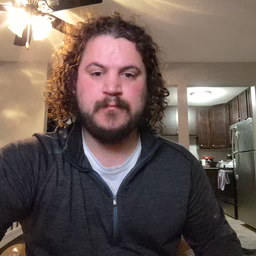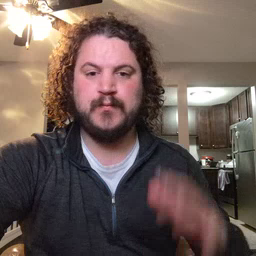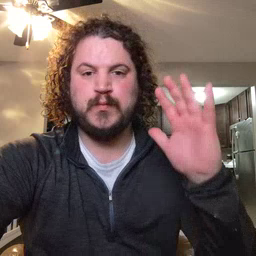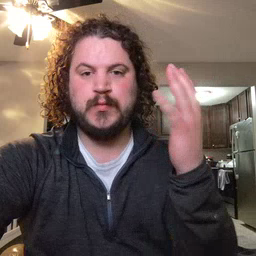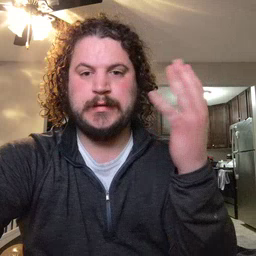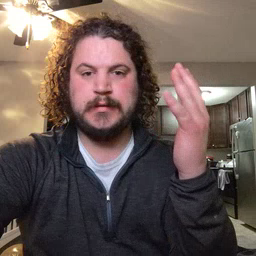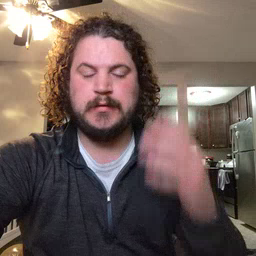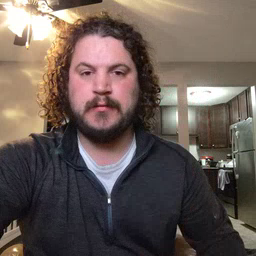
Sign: tree